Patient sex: F
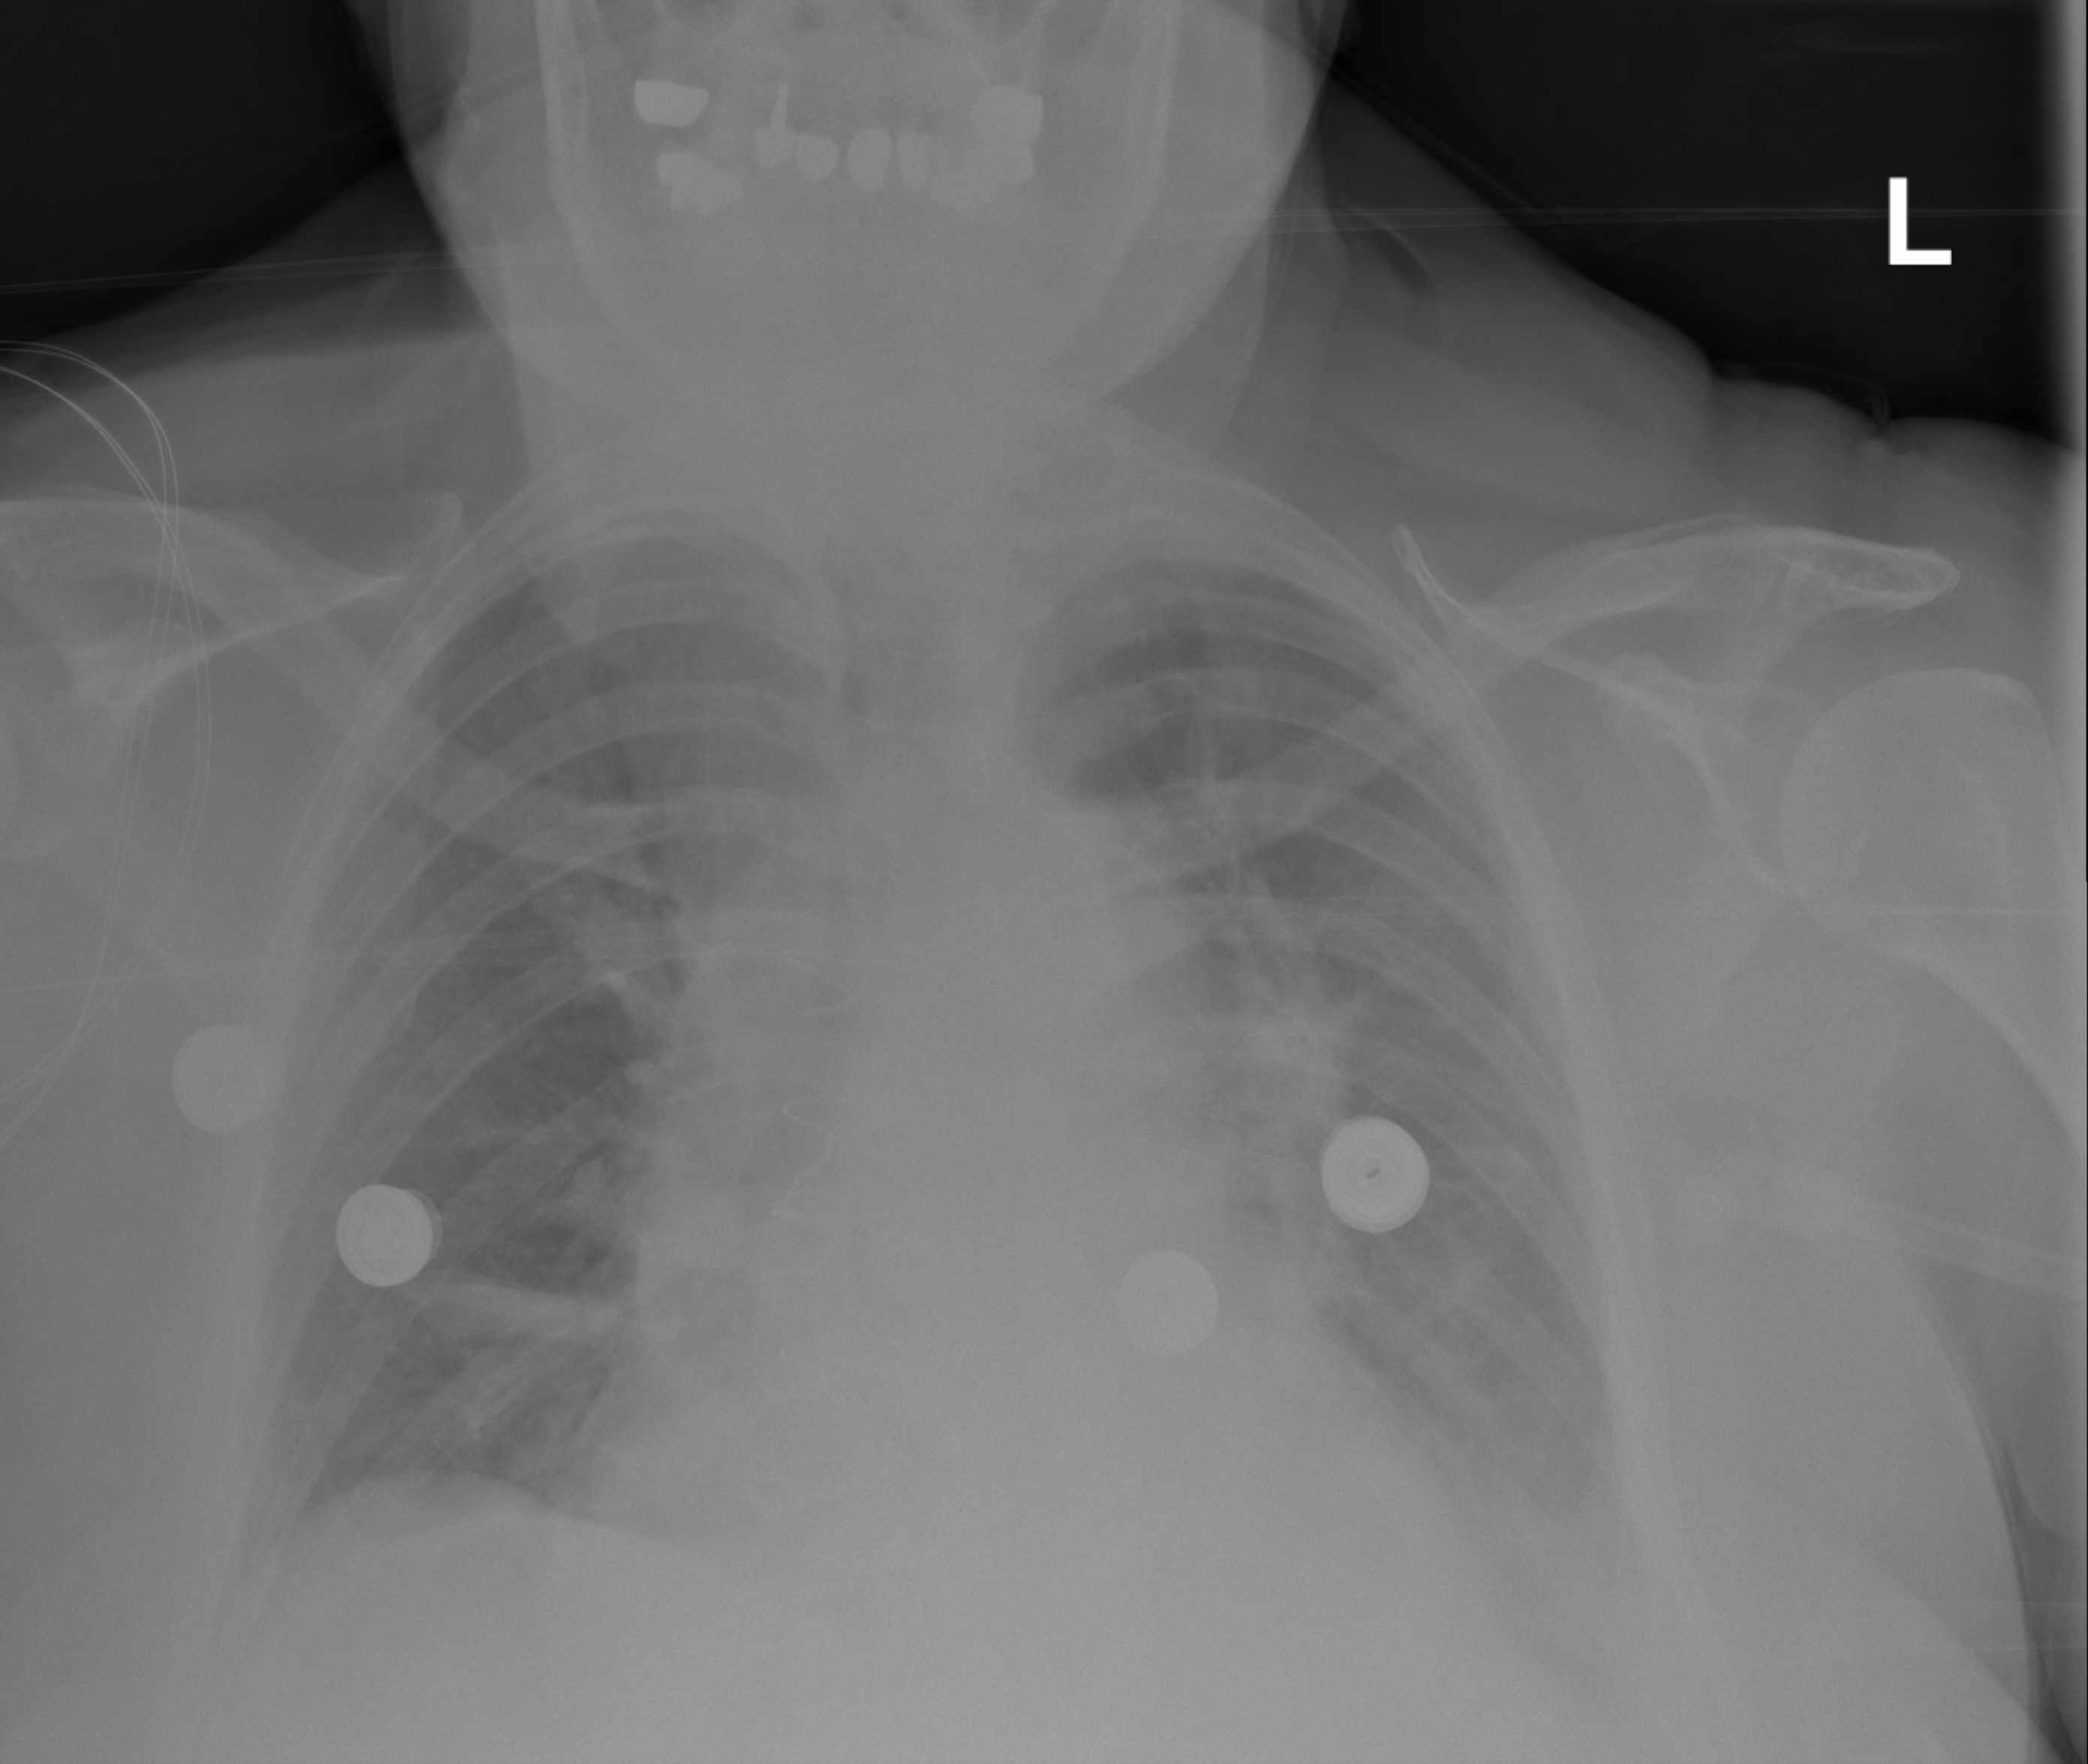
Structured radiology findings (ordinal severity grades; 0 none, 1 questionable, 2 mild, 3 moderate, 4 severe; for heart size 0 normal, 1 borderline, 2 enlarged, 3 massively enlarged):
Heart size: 2
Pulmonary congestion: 2
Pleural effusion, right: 2
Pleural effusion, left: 2
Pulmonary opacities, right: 0
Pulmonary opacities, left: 2
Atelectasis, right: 2
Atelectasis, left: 2